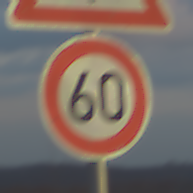
Verkehrszeichen: Geschwindigkeit60
Zusatzzeichen oben: Lichtzeichenanlage
Umgebung: Outdoor, Beach
Tageszeit: SunriseSunset
Wetter: PartlyCloudy
Licht: Natural
Jahreszeit: NotSpecified
Kontrast: MediumContrast